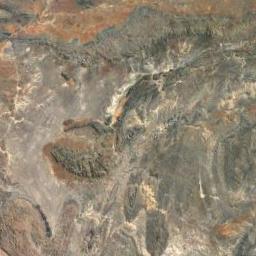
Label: mountain